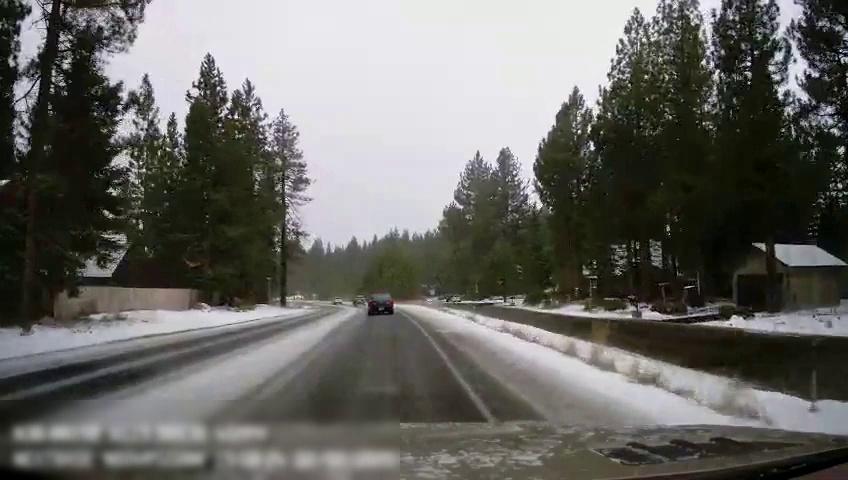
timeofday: Day
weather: Snowy
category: Drivable Space
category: Drivable Space
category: Vehicles | Car
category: Vehicles | Car
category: Vehicles | Car
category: Vehicles | Car
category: Lanes | Current Lane